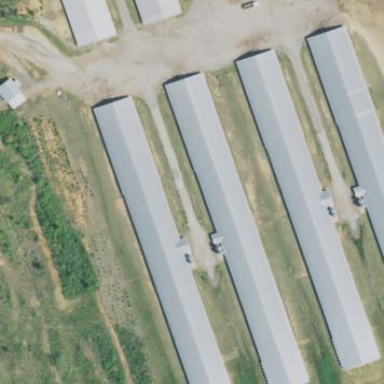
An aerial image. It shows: Farm building.